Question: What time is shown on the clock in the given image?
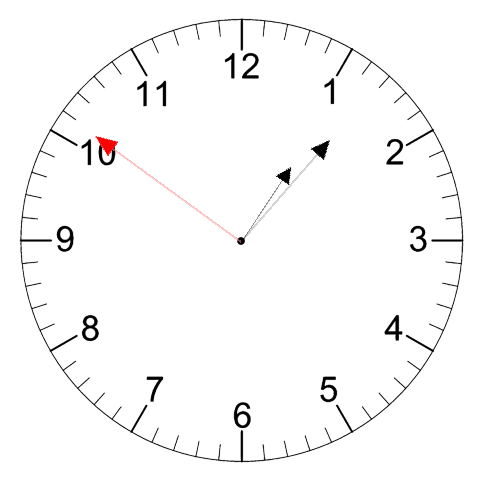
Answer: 01:06:51